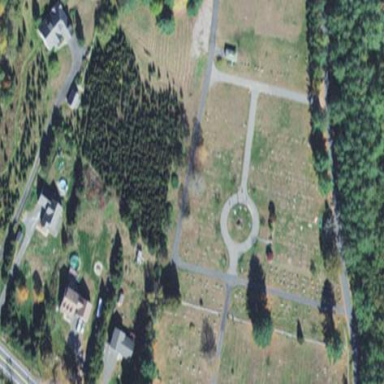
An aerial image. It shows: Cemetery with historical significance.